Question: I have had endless issues with stored procedures and EDMX. I created a procedure, updated the model from the database, and all worked. I then removed a column and added a new one in the stored procedure. I updated the model, but the EDMX didn't seem to refresh the proc definition.
I dropped the proc, and did an update, but manually had to delete all references to the proc. I ended up just renaming the proc and importing via model update from database.
I just had the same issue. Added a new column, and renamed an existing column. I refreshed the EDMX via update model from database, but there were no changes to the EDMX, and obviously at run time, it fails. How should a stored procedure update be done with Entity Framework?

I removed the proc, regenerated the model, deleted the 'cs' files for the proc, compiled, then added the procedure to the database again, regenerated the model, and bang! It adds the same model 3 times, with only the last one being right. Why does it keep bringing back the old versions?
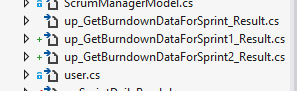
Answer: (This solution is for EF 6. I have not tried in other EF versions. It works nice.)
---
Go to Model browser.
MyStoreProc is the name of the stored procedure (as an example). MyStoreProc will appear in 3 places.
1. 1st place- Under Complex Types-> as MyStoreProc_result
2. 2nd Place- Under Function Imports -> as MyStoreProc
3. 3rd Place - Under Stored Procdures/ Functions -> as MyStoreProc
Delete all three from model.
Save the edmx (by clicking in the window then ctrl+S). Then right click and click update the model from database. Then add the updated stored procedure and Save again.
Solved without any hassle :)